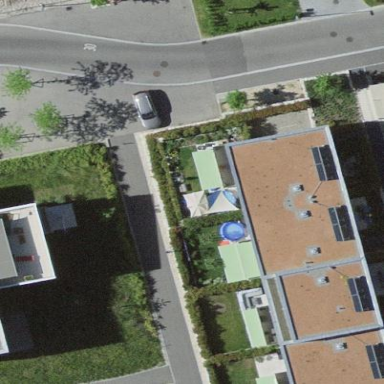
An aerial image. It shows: Flat roof terrace building.